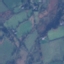
Land use / land cover: Pasture